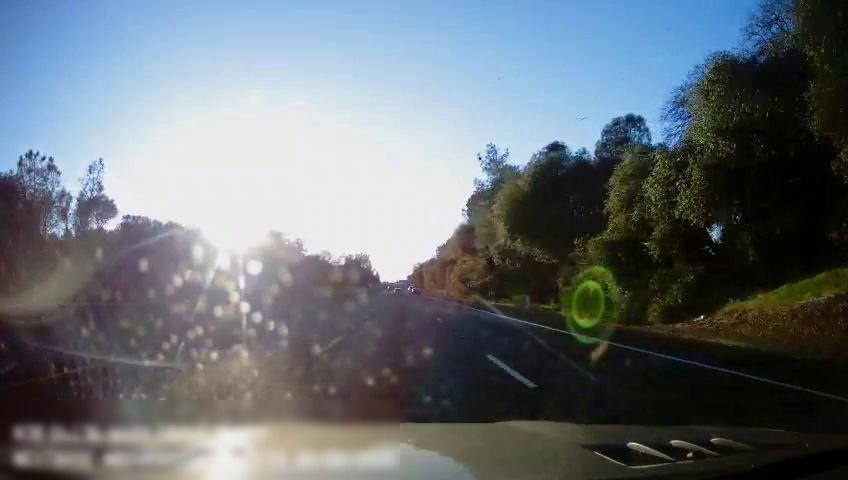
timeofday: Day
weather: Cloudy
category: Drivable Space
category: Vehicles | Car
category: Lanes | Alternate Lane
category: Lanes | Current Lane
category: Lanes | Current Lane
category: Lanes | Alternate Lane